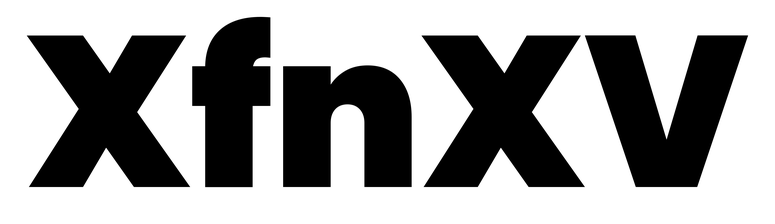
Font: Poppins-Black